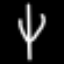
Label: fork